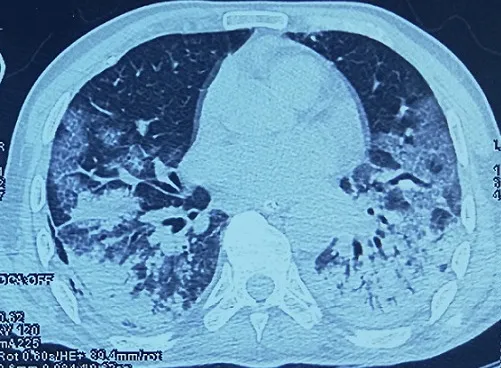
Thoracic CT-scan control.
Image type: radiology (ct)